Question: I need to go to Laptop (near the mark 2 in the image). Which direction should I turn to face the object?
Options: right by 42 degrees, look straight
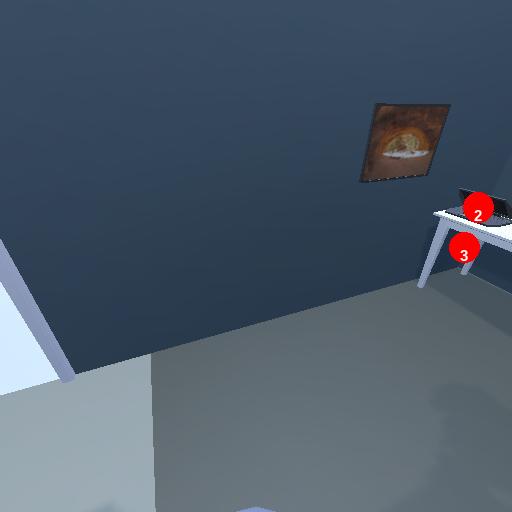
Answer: right by 42 degrees